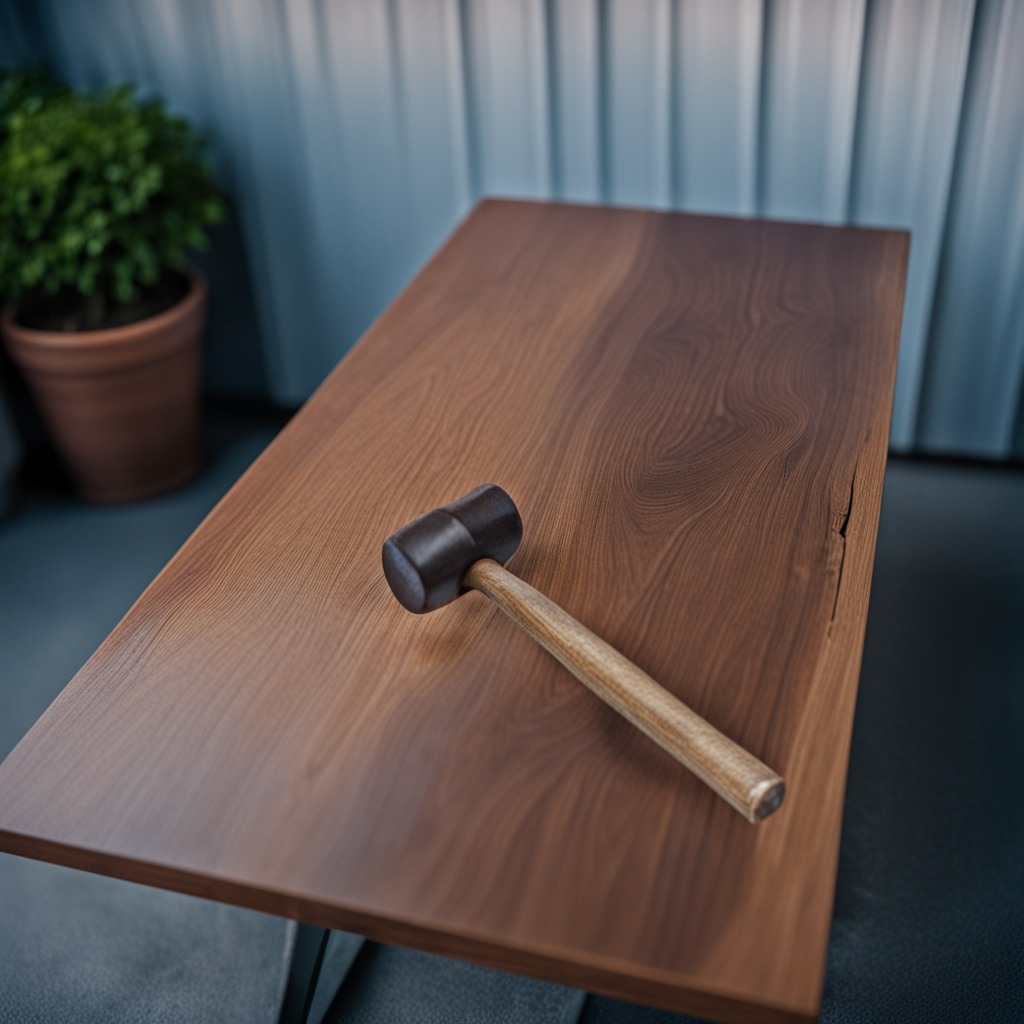
A hammer lies on the old table in the small garage at twilight.